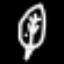
Label: leaf